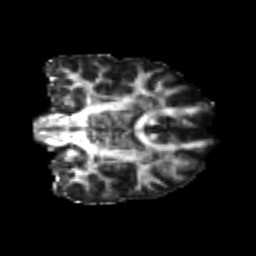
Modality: FA
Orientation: coronal
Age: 24
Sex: female
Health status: healthy
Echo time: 0.074 s